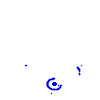
Particle: pion